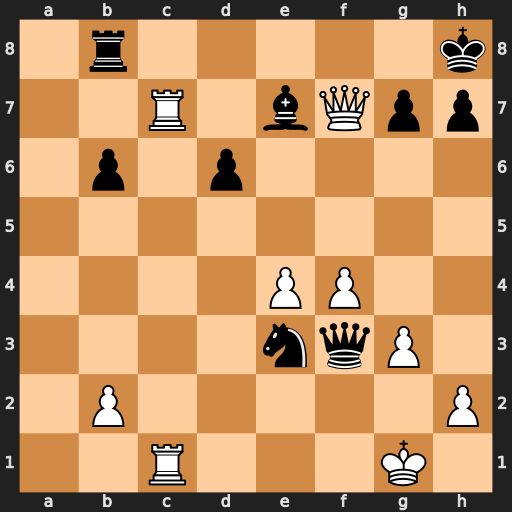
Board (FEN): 1r5k/2R1bQpp/1p1p4/8/4PP2/4nqP1/1P5P/2R3K1
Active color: w
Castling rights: -
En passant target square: -
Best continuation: Rc8+ Rxc8 Rxc8+ Bd8 Rxd8#